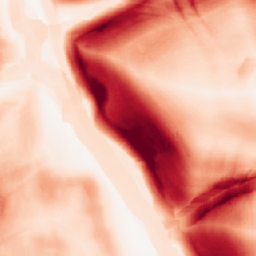
Category: morphological
Decomposition family: morphological_square
Decomposition parameters: operation: gradient
size: 15
Upsampling method: nearest
Upsampling parameters: scale: 4
Upsampling scale: 4